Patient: sex F, age 82
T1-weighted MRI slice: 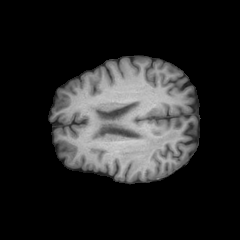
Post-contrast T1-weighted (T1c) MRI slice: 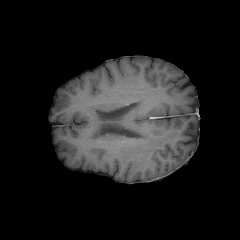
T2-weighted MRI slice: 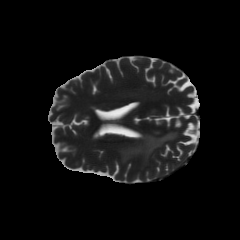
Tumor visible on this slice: yes
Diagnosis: Glioblastoma, IDH-wildtype
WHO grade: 4